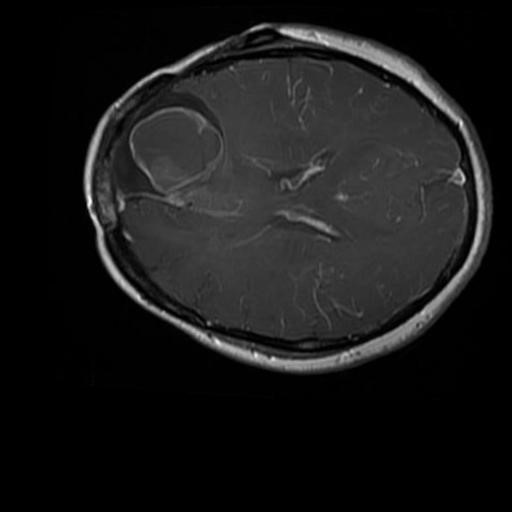
Label: brain_glioma